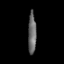
Tissue: prostate
Cell type: T cells
Senescence score: 0.2694
Nuclear area (px): 339
Mean DAPI intensity: 101.944